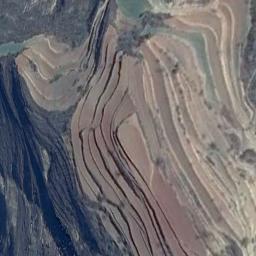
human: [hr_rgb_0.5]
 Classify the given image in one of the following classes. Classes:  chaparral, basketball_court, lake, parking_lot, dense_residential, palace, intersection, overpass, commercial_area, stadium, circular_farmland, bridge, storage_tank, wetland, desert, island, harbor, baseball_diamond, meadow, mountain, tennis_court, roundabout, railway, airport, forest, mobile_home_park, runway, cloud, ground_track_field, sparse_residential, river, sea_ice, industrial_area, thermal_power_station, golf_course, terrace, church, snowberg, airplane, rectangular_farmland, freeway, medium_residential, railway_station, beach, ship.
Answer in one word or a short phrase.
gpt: terrace